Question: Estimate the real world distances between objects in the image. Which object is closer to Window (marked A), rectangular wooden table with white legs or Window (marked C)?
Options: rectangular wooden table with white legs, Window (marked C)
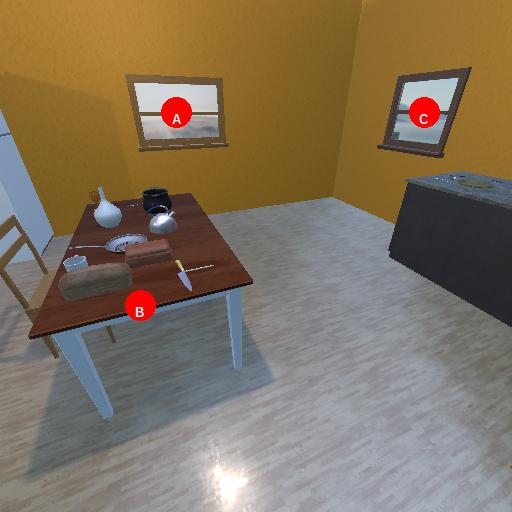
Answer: rectangular wooden table with white legs